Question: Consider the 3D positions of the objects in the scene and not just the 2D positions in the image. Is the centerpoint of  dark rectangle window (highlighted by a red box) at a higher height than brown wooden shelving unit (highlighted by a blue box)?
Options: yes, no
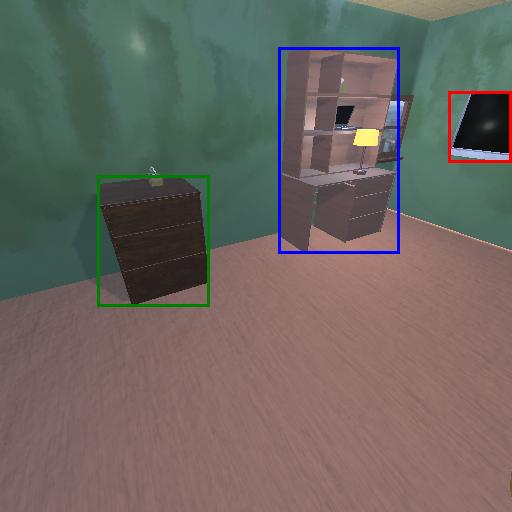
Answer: yes